Interaction volume radius: 5 \u00c5
Interaction volume height: 20 \u00c5
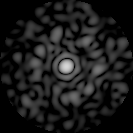
Disorder parameter: 0.855